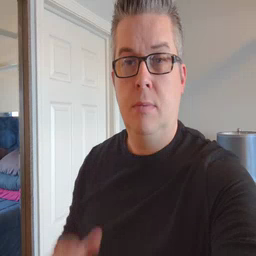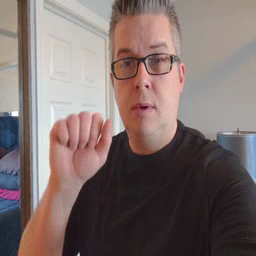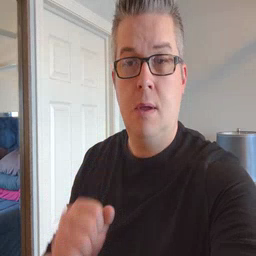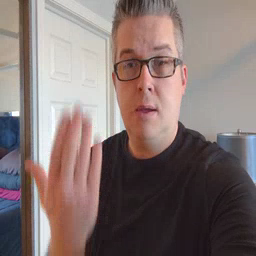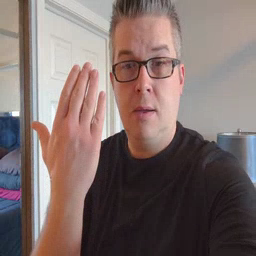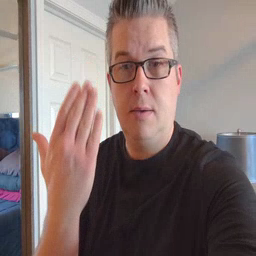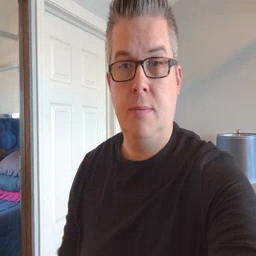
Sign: mitten